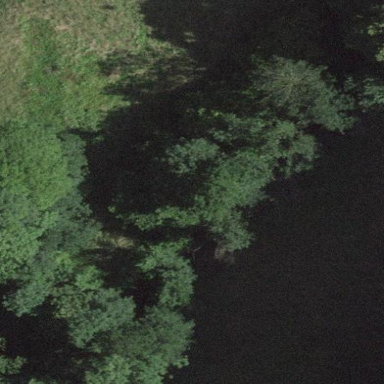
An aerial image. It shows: Forest area.